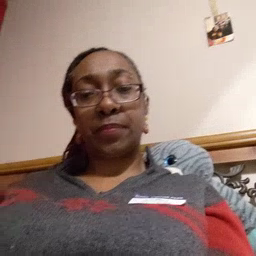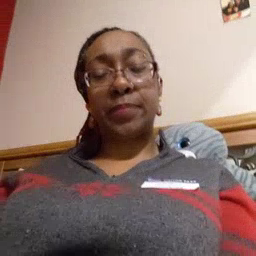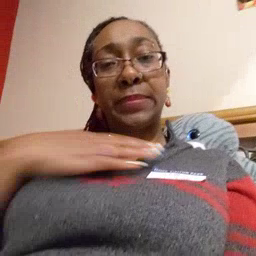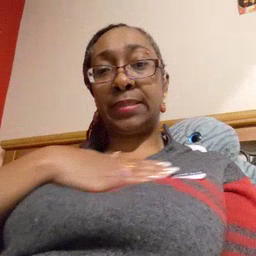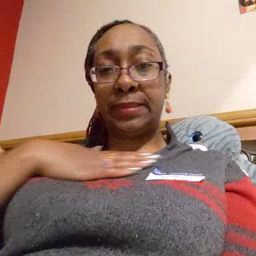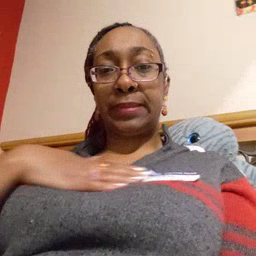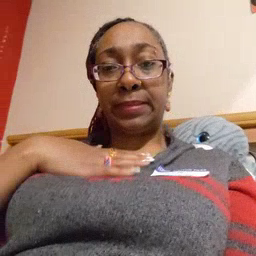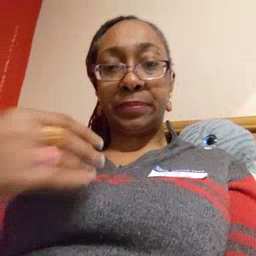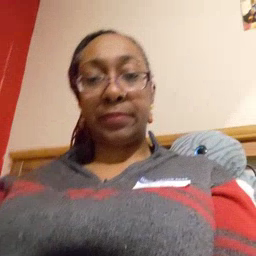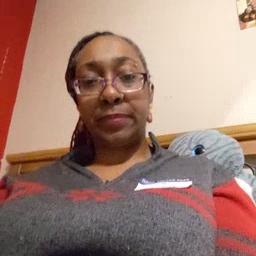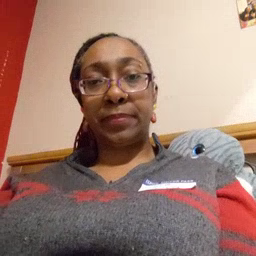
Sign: please